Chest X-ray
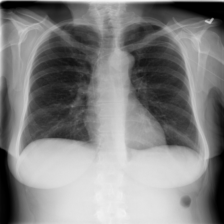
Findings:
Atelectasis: negative
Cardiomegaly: negative
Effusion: negative
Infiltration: positive
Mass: negative
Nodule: positive
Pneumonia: negative
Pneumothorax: negative
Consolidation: negative
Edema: negative
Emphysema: negative
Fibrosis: negative
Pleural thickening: negative
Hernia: negative